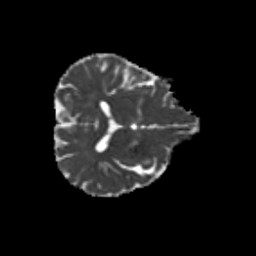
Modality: MD
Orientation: axial
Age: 59
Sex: female
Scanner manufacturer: siemens
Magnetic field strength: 3 T
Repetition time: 8.6 s
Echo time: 0.095 s